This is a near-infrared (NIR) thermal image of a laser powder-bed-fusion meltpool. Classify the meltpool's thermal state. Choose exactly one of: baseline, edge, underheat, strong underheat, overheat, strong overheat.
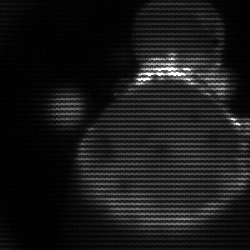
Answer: edge